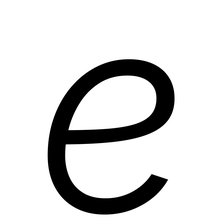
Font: Inter-Italic_Light_Italic